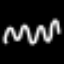
Label: squiggle